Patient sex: F
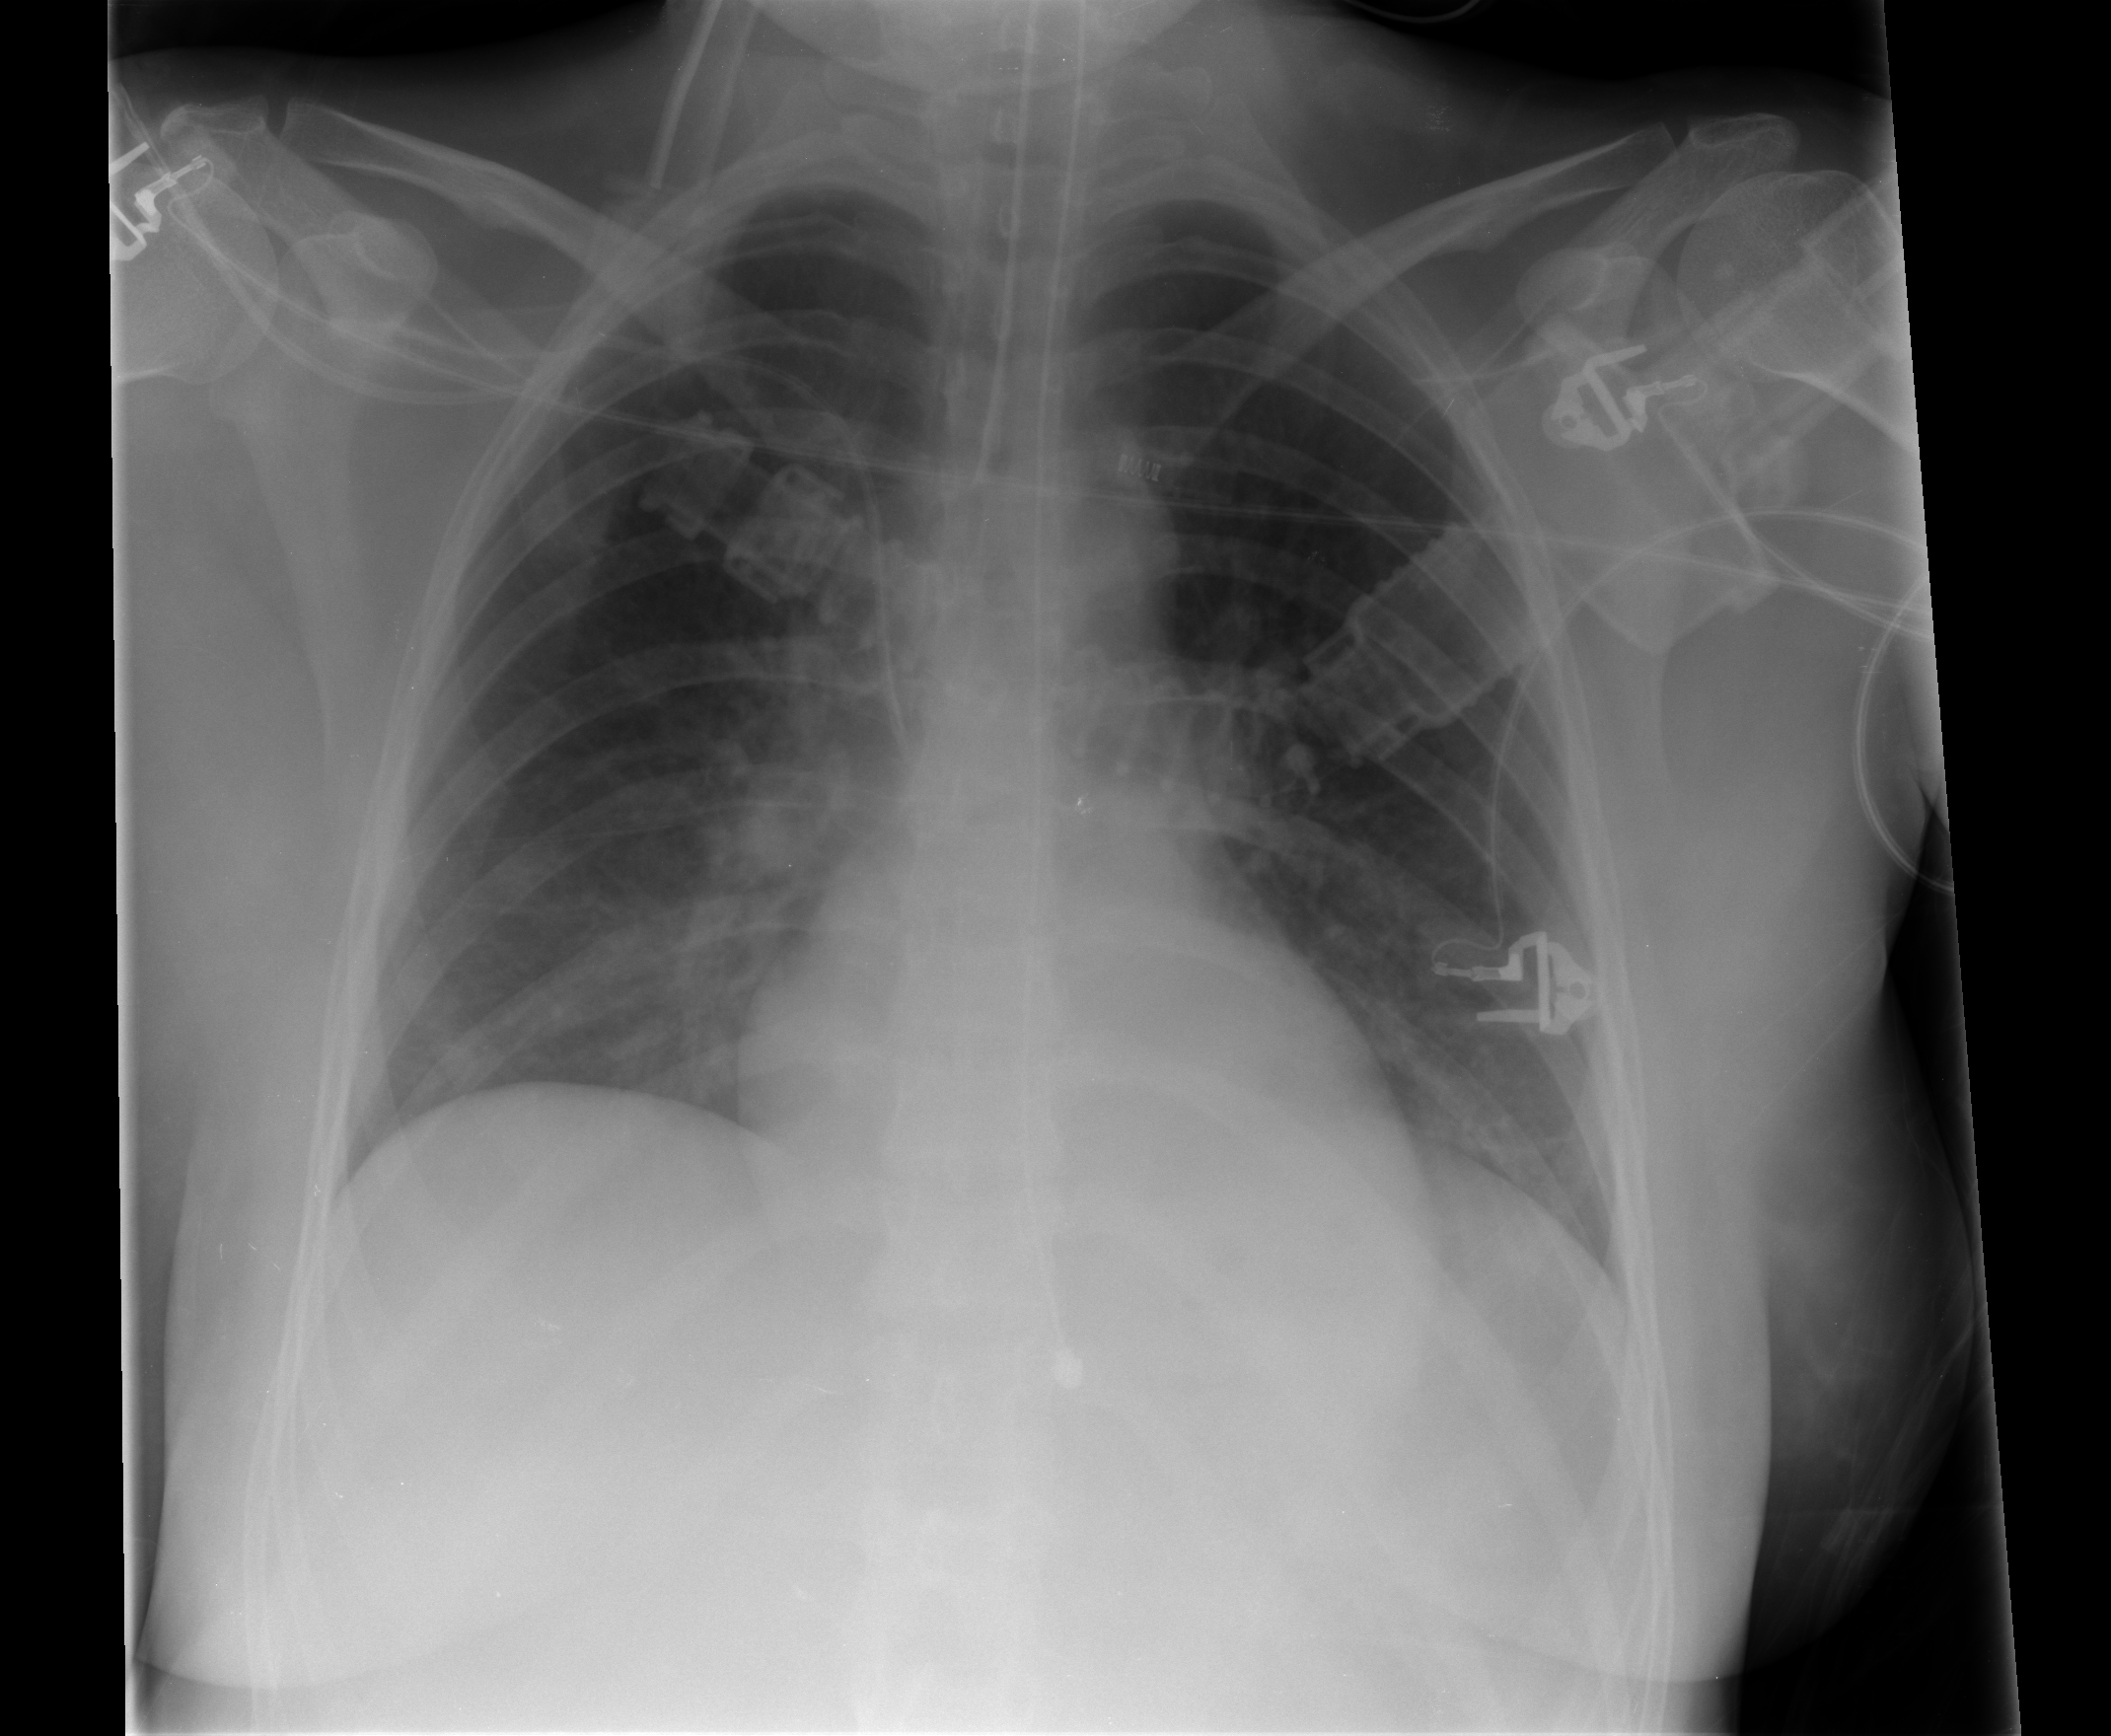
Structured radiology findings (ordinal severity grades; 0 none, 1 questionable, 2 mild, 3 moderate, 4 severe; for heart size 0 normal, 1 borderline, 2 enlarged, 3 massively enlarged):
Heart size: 0
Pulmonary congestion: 0
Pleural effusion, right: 0
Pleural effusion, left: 0
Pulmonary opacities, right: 0
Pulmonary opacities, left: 0
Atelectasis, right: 2
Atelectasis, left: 0